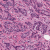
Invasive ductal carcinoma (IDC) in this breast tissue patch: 1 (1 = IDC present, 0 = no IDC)